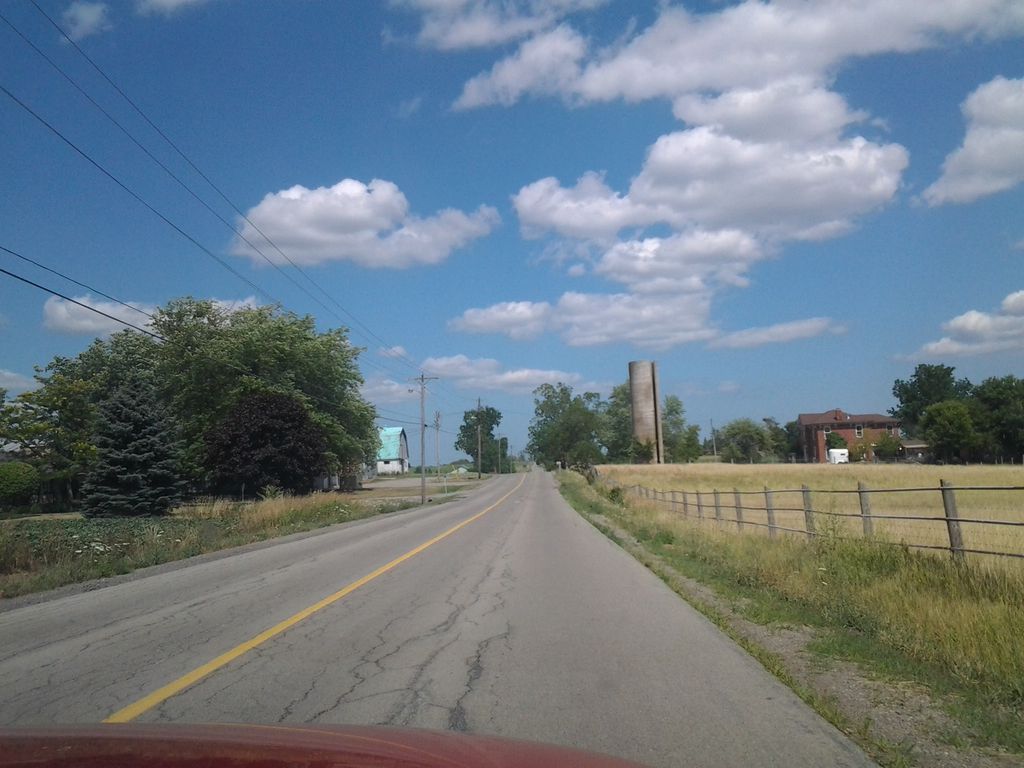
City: hamilton